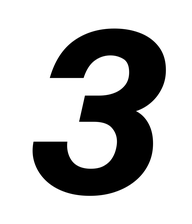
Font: InstrumentSans-Italic_Bold_Italic